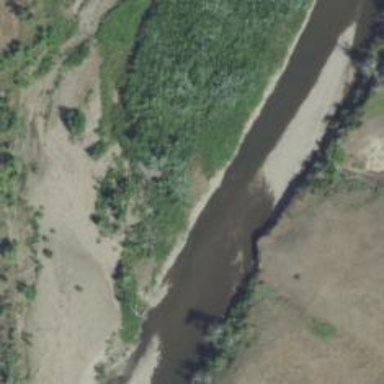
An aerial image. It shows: Beautiful river scene.